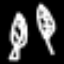
Label: leaf